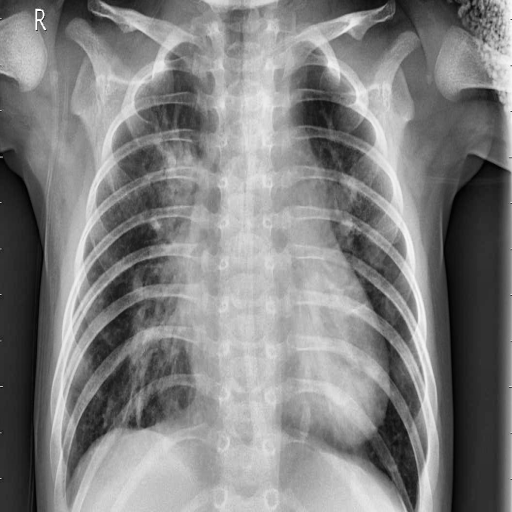
Finding: PNEUMONIA